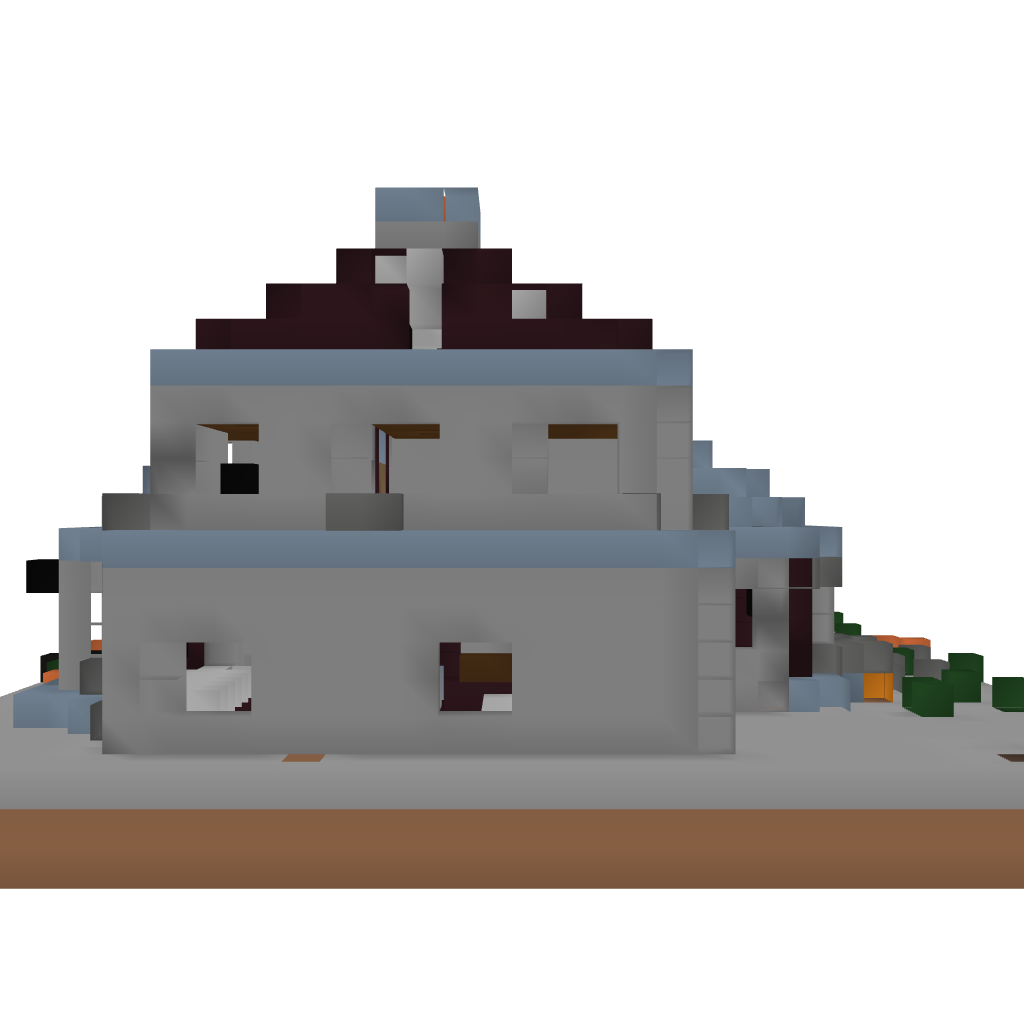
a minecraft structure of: Witch House